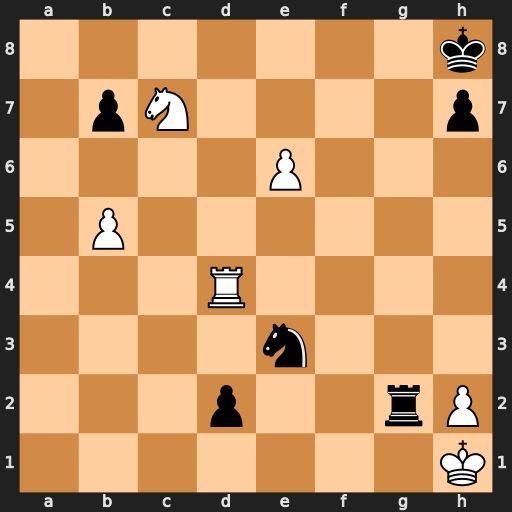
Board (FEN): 7k/1pN4p/4P3/1P6/3R4/4n3/3p2rP/7K
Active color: w
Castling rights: -
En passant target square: -
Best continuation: e7 Rg8 Rxd2